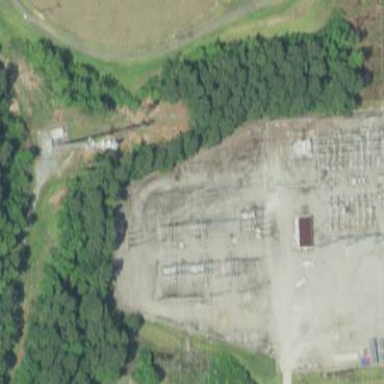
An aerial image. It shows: Fence surrounds transmission level power substation.